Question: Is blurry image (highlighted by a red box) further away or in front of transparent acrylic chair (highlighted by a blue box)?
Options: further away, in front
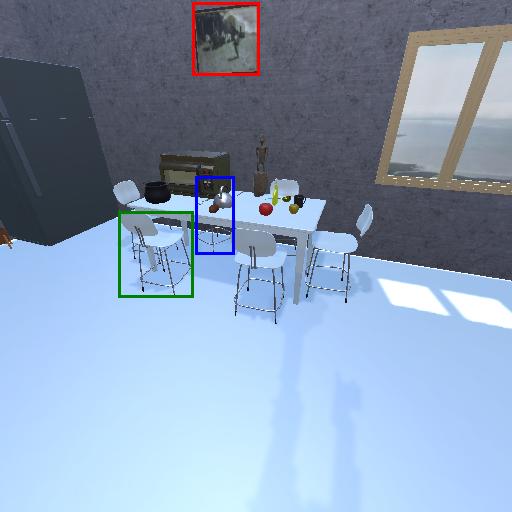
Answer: further away